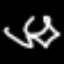
Label: squiggle